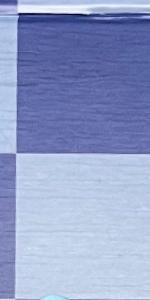
Label: Empty